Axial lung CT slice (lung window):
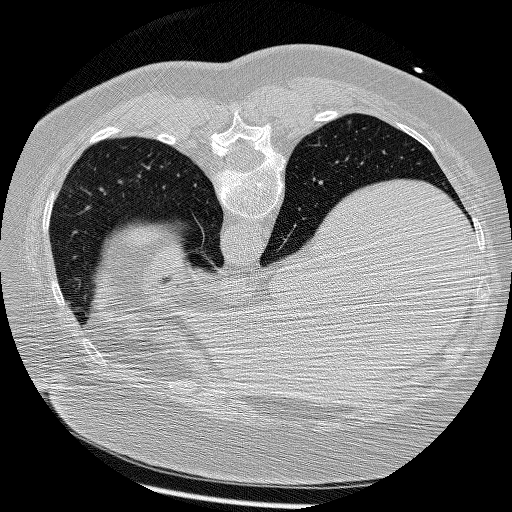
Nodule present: no